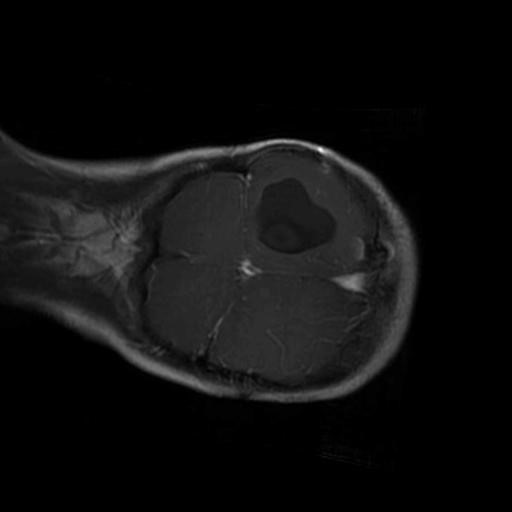
Label: brain_glioma